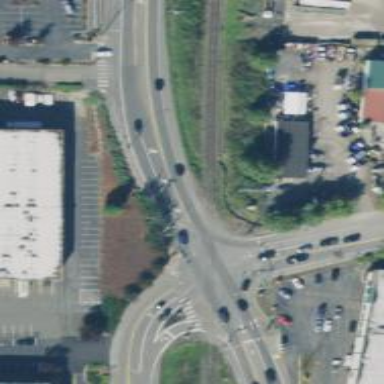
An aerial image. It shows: Railway crossing.